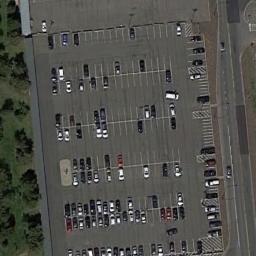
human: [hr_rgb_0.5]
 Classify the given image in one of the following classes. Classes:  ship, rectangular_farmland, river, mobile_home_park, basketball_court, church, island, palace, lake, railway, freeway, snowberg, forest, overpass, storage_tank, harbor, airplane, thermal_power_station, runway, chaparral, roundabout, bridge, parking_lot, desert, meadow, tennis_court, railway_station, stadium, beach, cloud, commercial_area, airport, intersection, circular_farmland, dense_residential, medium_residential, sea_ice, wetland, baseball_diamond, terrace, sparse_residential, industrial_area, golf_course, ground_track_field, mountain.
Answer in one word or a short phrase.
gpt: parking_lot